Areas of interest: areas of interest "Qingyang Huachi General Airport"
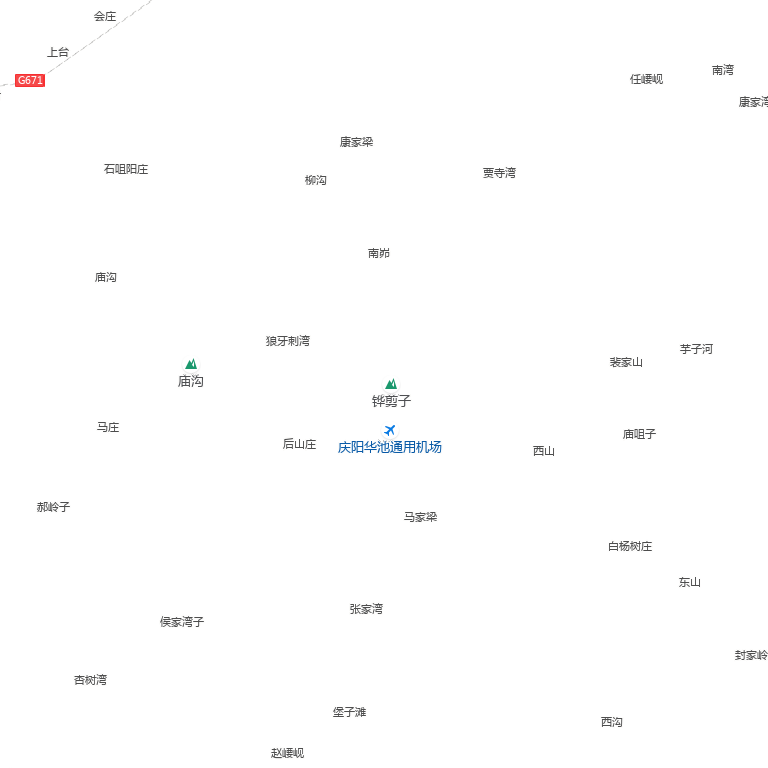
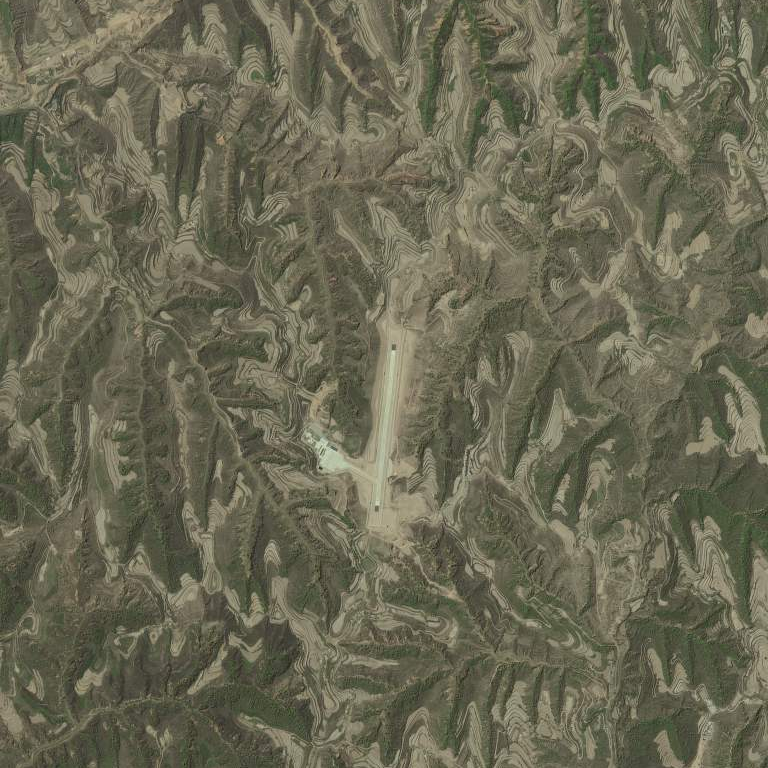